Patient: sex F, age 54
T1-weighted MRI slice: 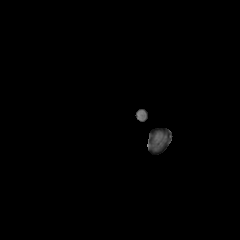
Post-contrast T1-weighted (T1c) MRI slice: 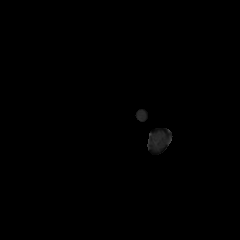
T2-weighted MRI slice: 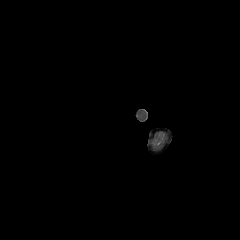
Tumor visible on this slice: no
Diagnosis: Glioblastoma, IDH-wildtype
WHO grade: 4